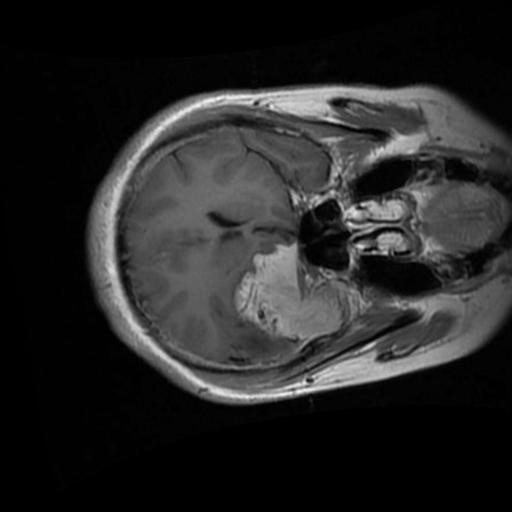
Label: brain_menin